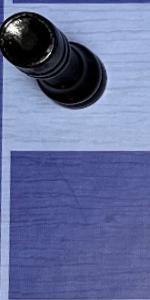
Label: Empty